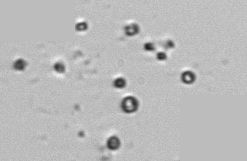
Label: Phaeocystis